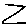
Label: zigzag